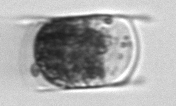
Label: Hemiaulus